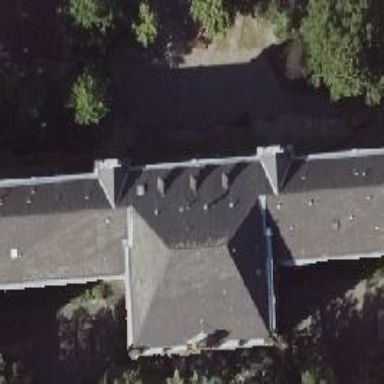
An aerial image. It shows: School with gabled roof.